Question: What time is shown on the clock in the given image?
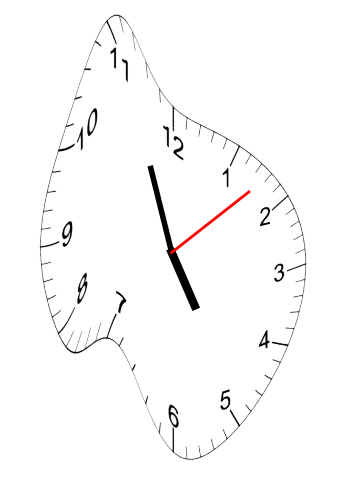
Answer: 04:56:08